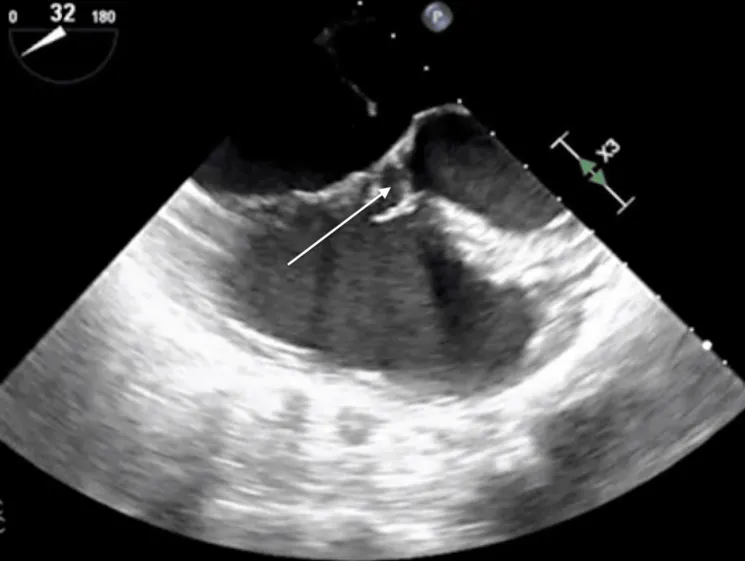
TEE mid-esophageal view showing the membranous ventricular septal defect. TEE, transesophageal echocardiography.
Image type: radiology (ultrasound)